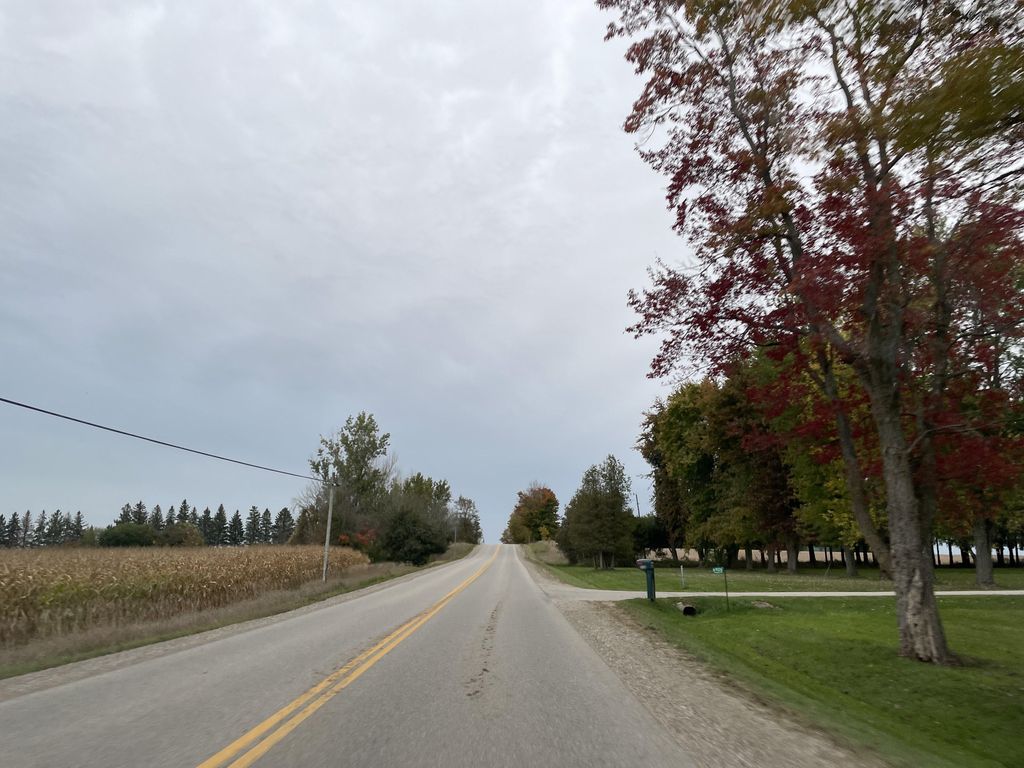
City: kitchener-waterloo